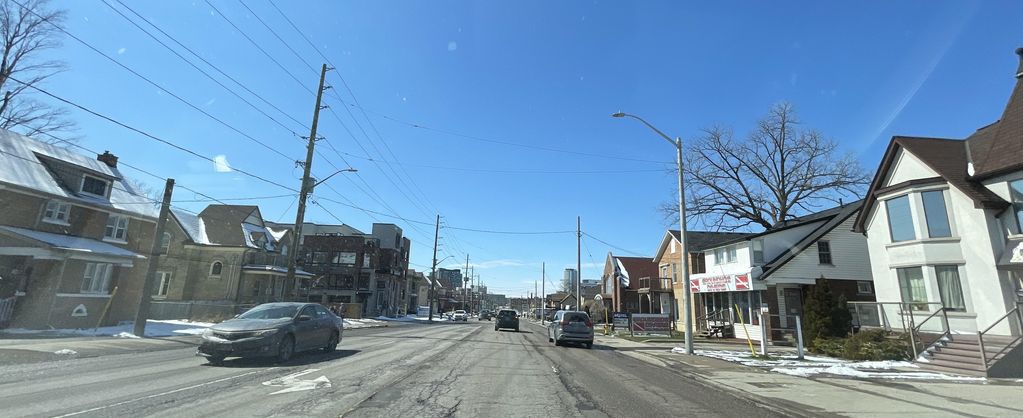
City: kitchener-waterloo